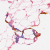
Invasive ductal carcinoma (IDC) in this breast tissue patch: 0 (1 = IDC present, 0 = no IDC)